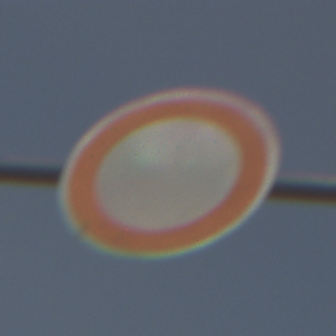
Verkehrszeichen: VerbotFahrzeugeAllerArt
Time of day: MorningAfternoon
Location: Outdoor (Nature)
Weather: PartlyCloudy
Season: Winter
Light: Natural